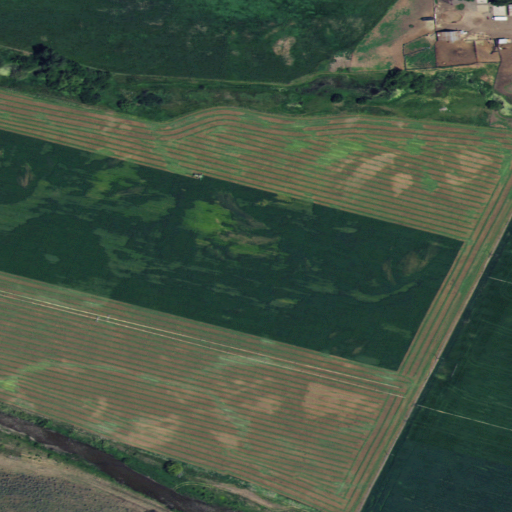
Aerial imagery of valley in Idaho named Salubria Valley containing cultivated crops, shrub, open development, woody wetlands, and low intensity development